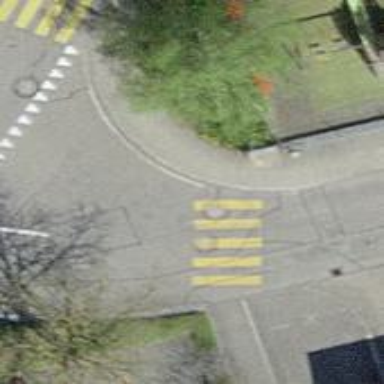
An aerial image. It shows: Street cabinet of man-made origin.